Field crop: maize
Growth stage: 2
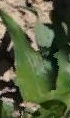
Species: maize